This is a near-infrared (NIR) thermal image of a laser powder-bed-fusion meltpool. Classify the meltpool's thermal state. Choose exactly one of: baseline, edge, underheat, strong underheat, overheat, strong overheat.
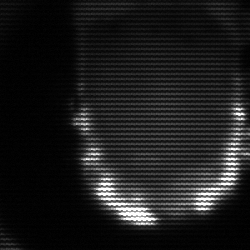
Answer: baseline